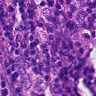
Metastatic tissue present: yes